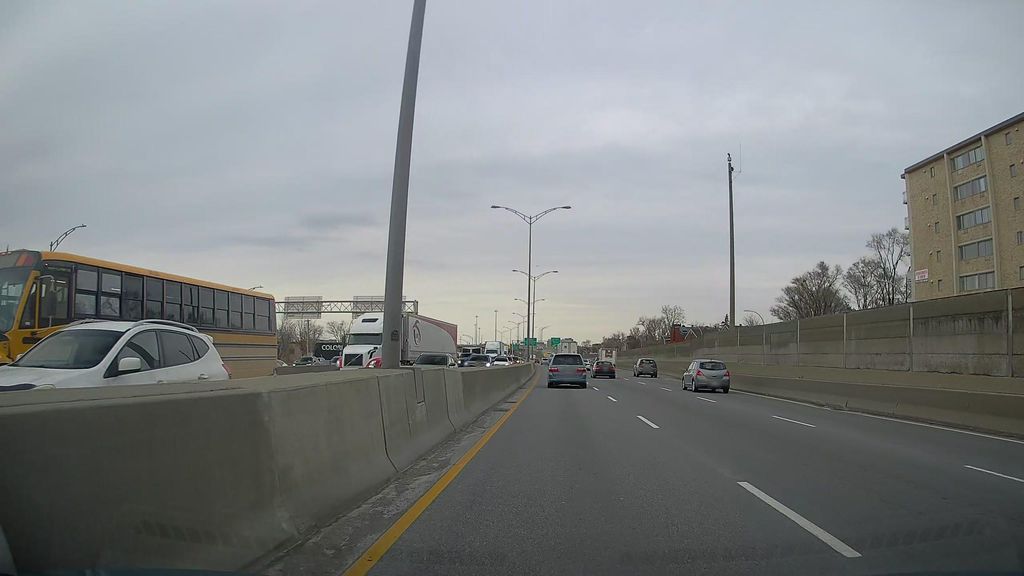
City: montreal